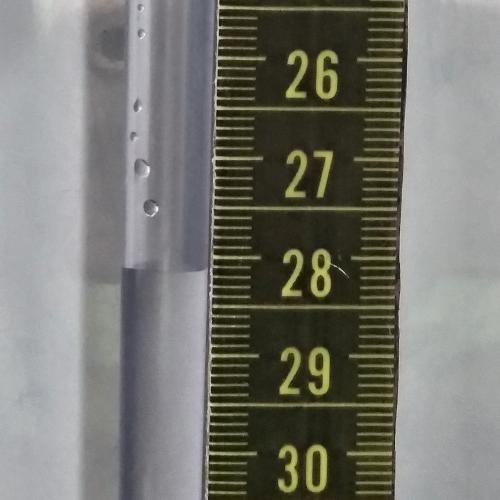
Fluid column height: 28.1 cm